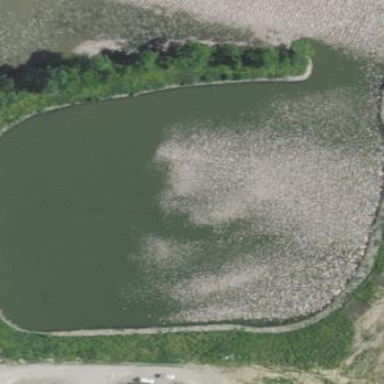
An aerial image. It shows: Reservoir with swimming area. The water is suitable for swimming and leisure activities.